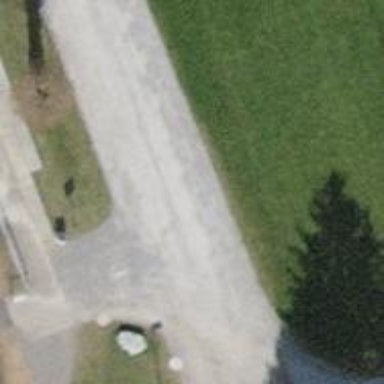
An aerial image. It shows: Paved track with grade1 quality.